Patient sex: M
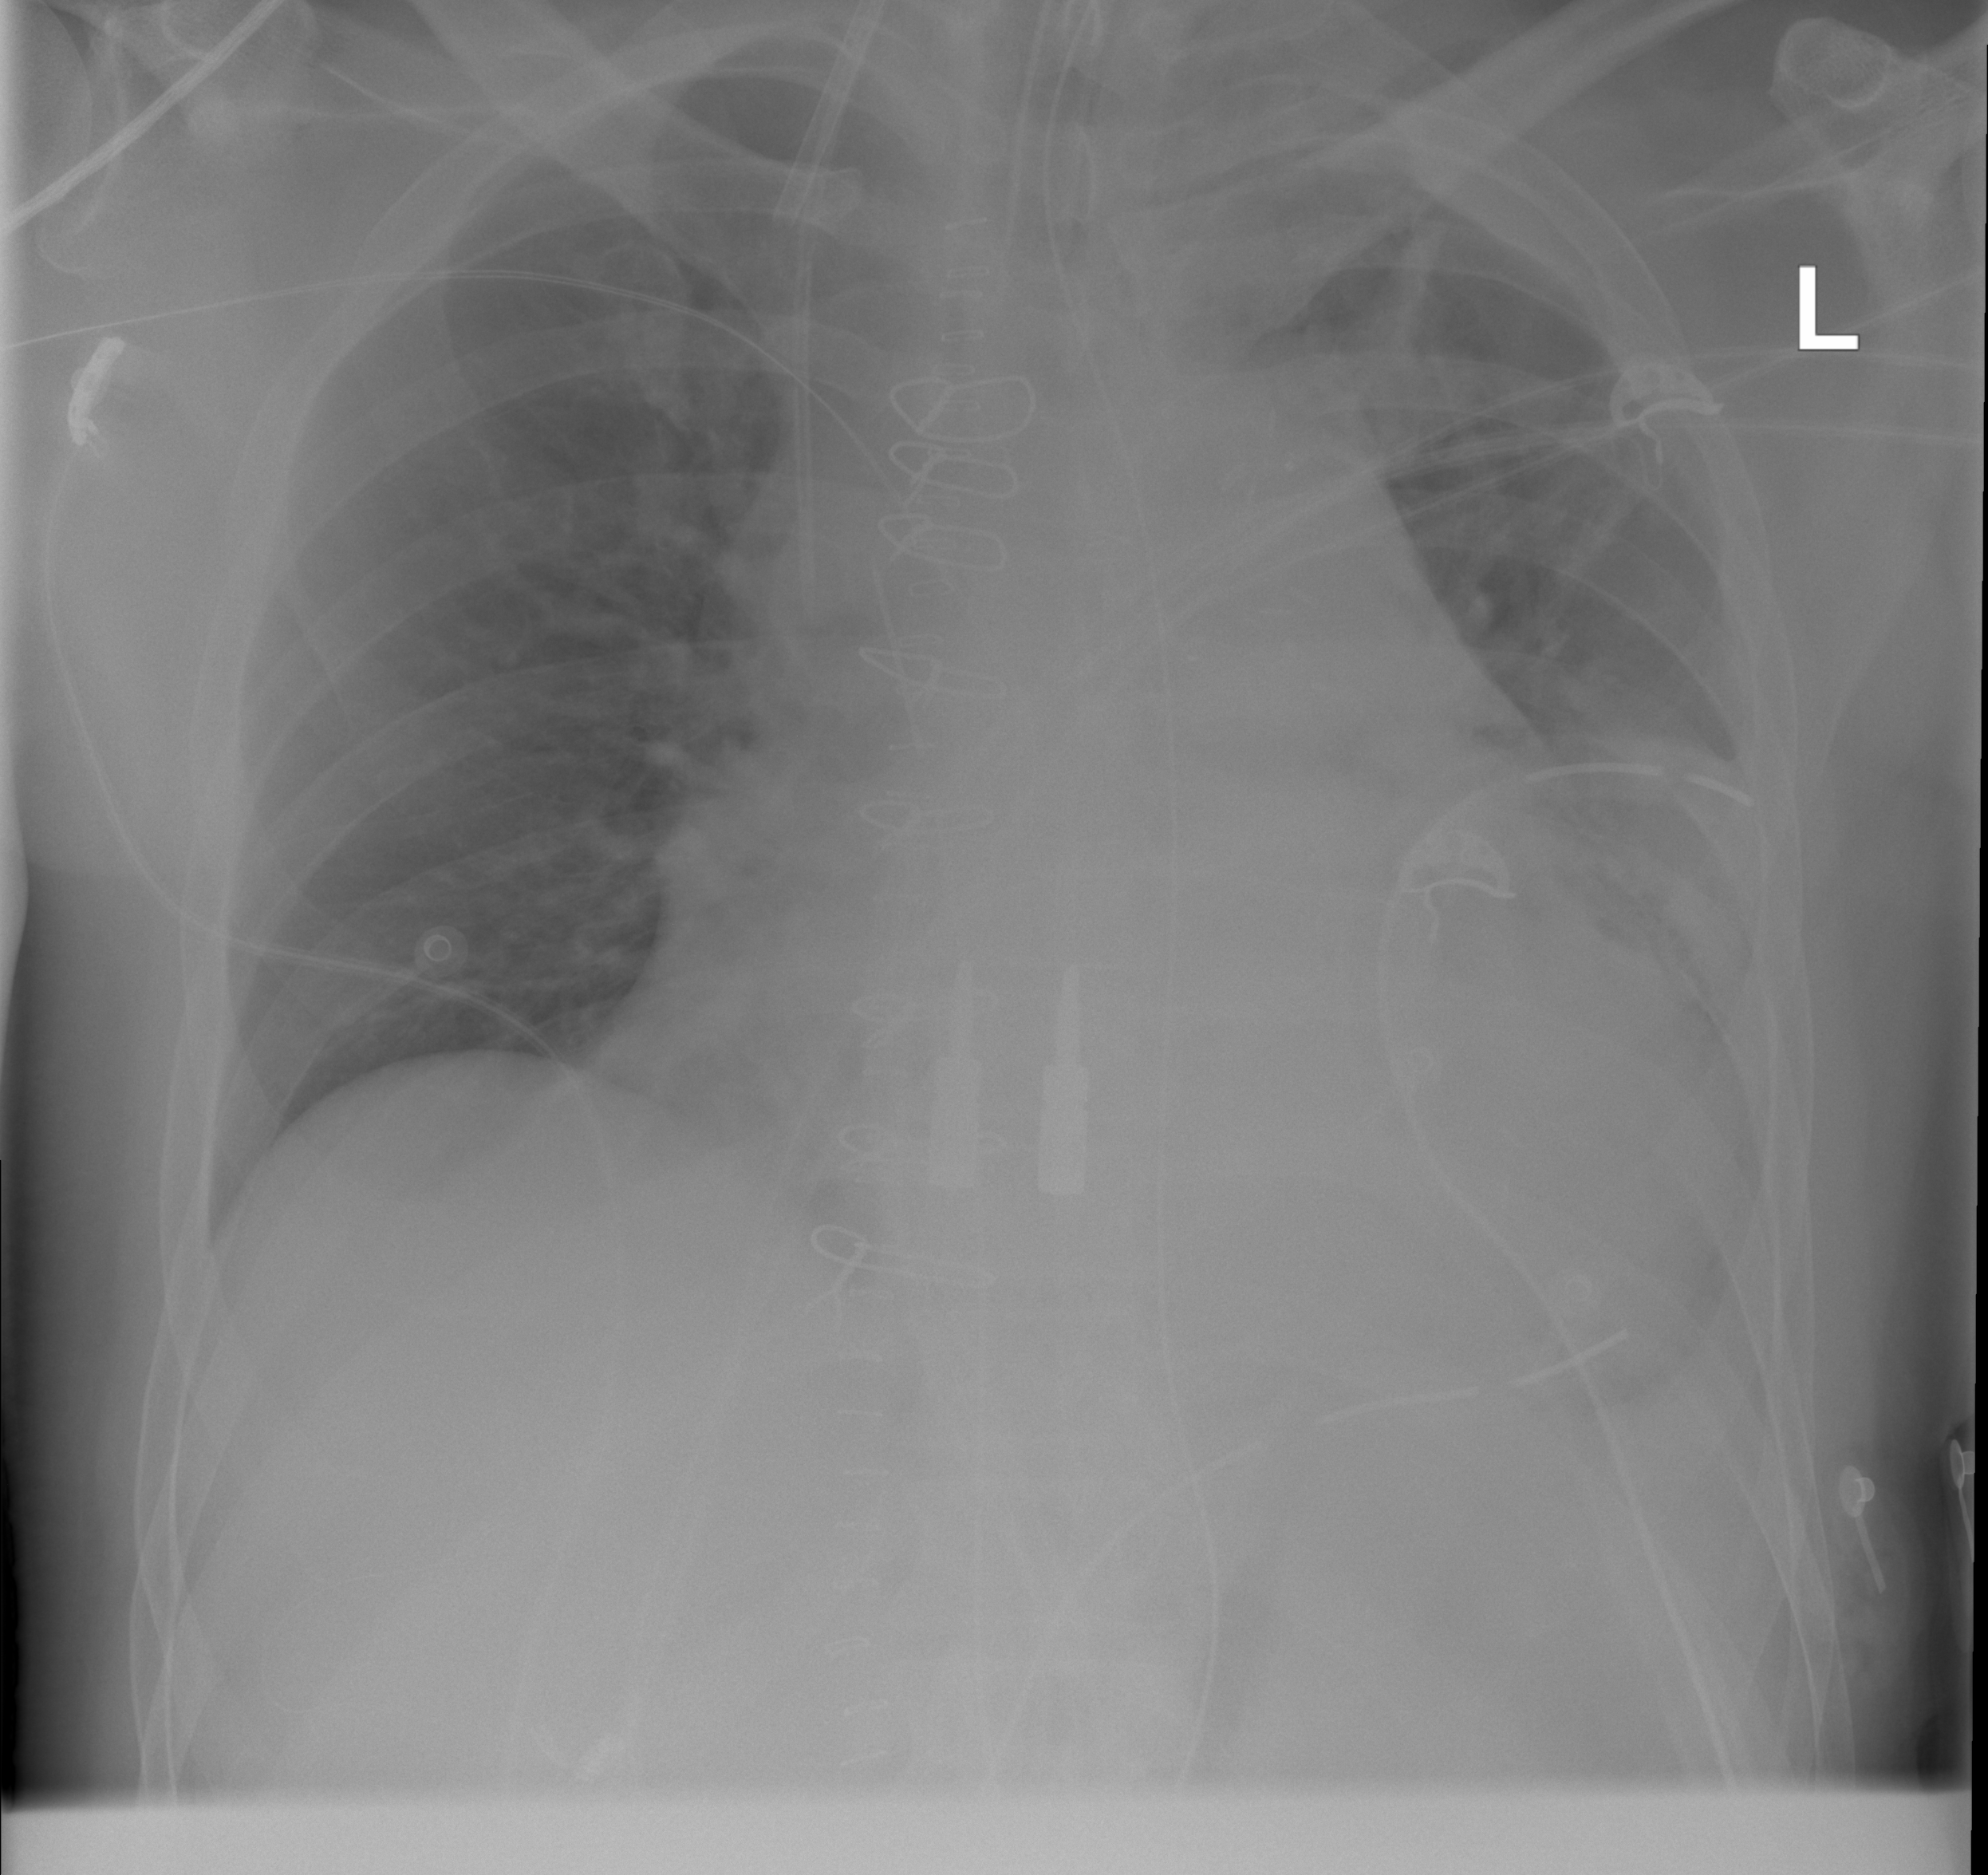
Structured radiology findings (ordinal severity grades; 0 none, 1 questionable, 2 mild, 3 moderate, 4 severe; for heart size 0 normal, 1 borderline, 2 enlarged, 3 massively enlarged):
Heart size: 2
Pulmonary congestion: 2
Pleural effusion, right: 0
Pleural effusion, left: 2
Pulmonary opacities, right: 0
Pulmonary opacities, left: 0
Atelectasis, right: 0
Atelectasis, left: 2